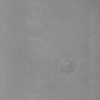
Label: dusty